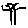
Label: tree